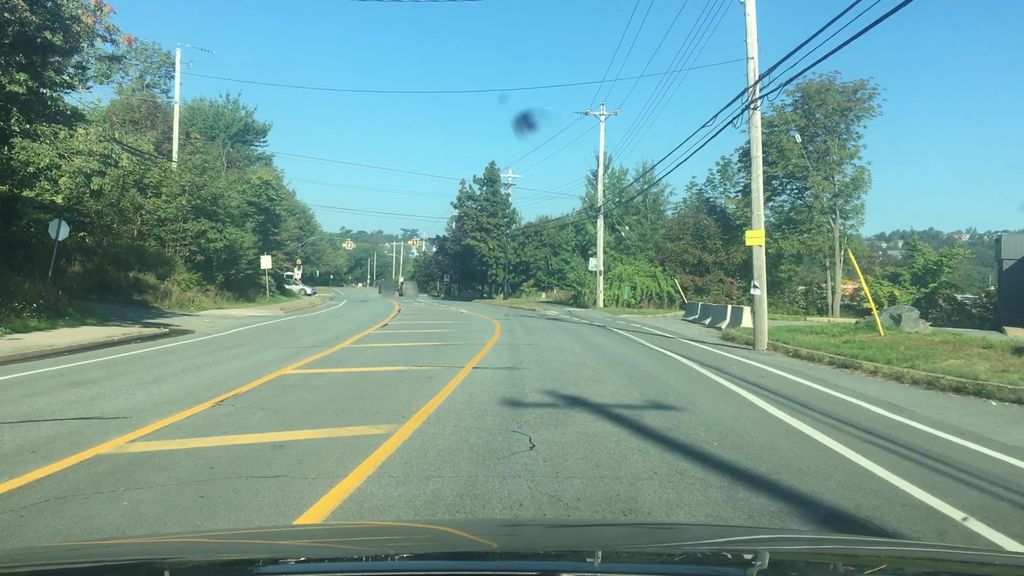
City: halifax